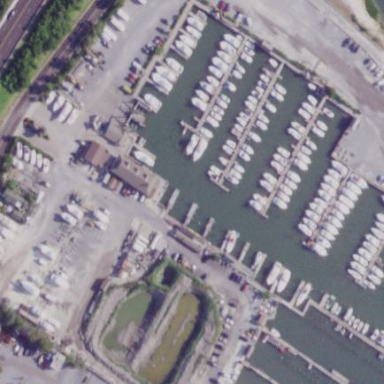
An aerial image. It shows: Marina on leisure land.